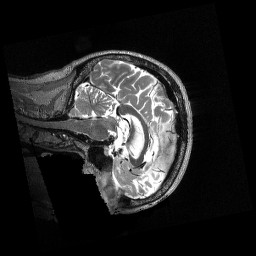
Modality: T2w
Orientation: sagittal
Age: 70
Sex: female
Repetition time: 3.2 s
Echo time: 0.563 s